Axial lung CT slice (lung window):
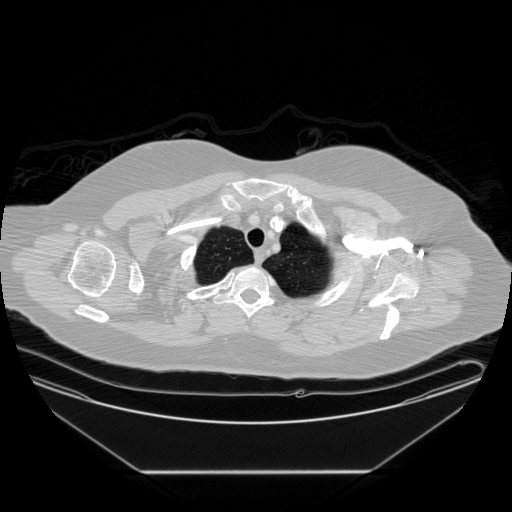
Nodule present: no